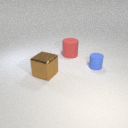
large brown metal cube to the left of small blue rubber cylinder